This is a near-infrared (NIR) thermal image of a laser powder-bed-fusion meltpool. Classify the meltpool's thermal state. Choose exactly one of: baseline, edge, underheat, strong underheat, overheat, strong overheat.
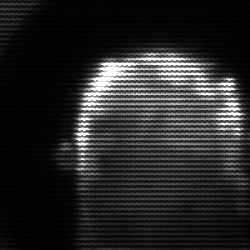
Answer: baseline